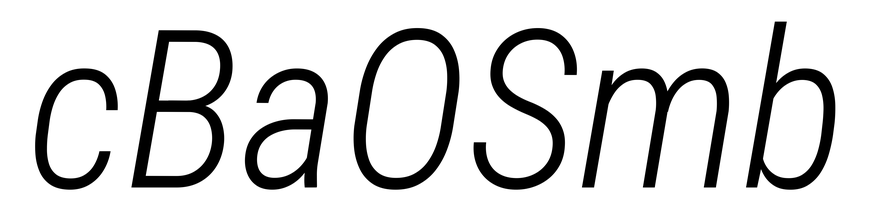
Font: Roboto-Italic_Condensed_Light_Italic